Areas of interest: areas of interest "Scenic Spot"
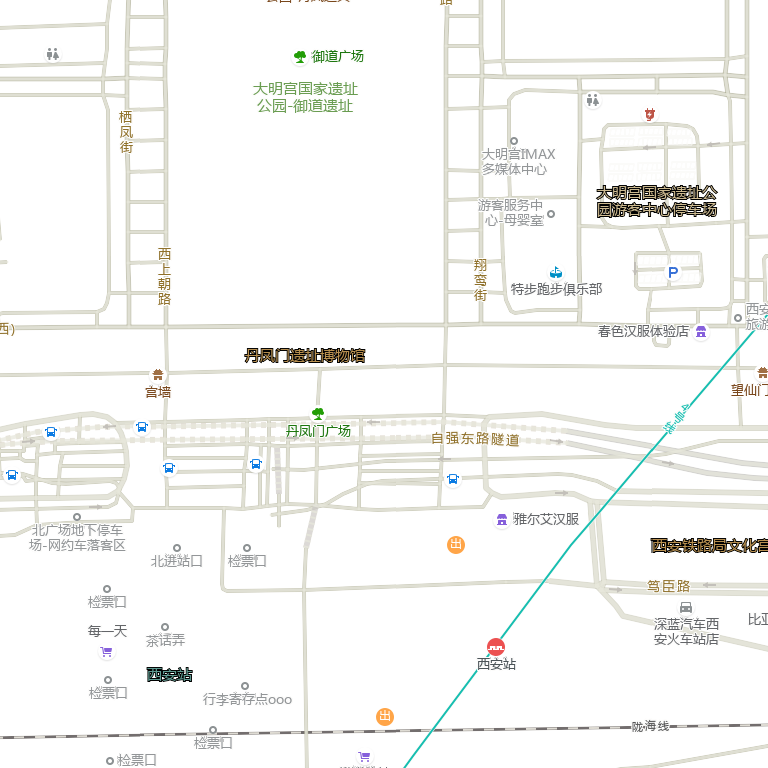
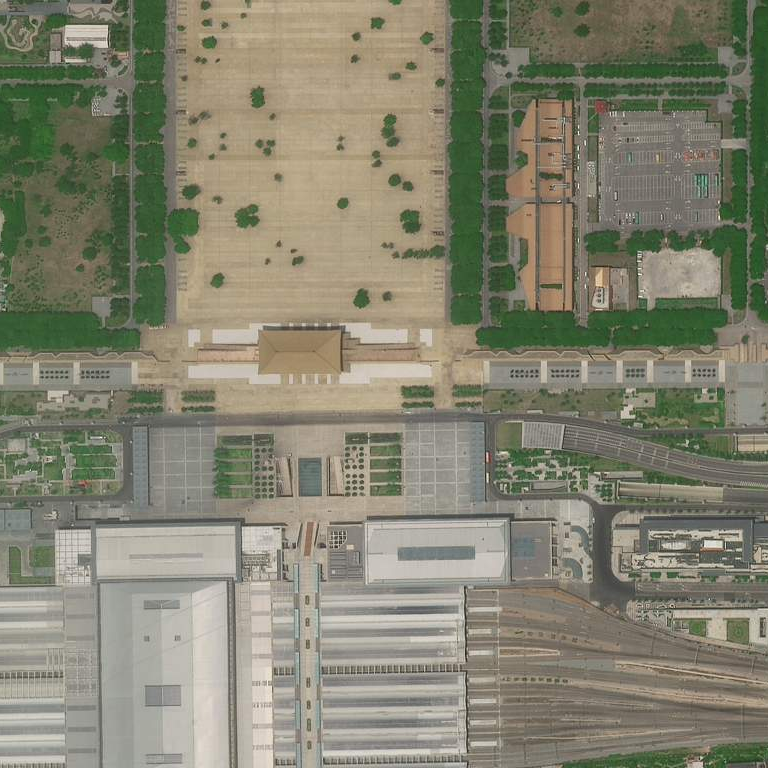